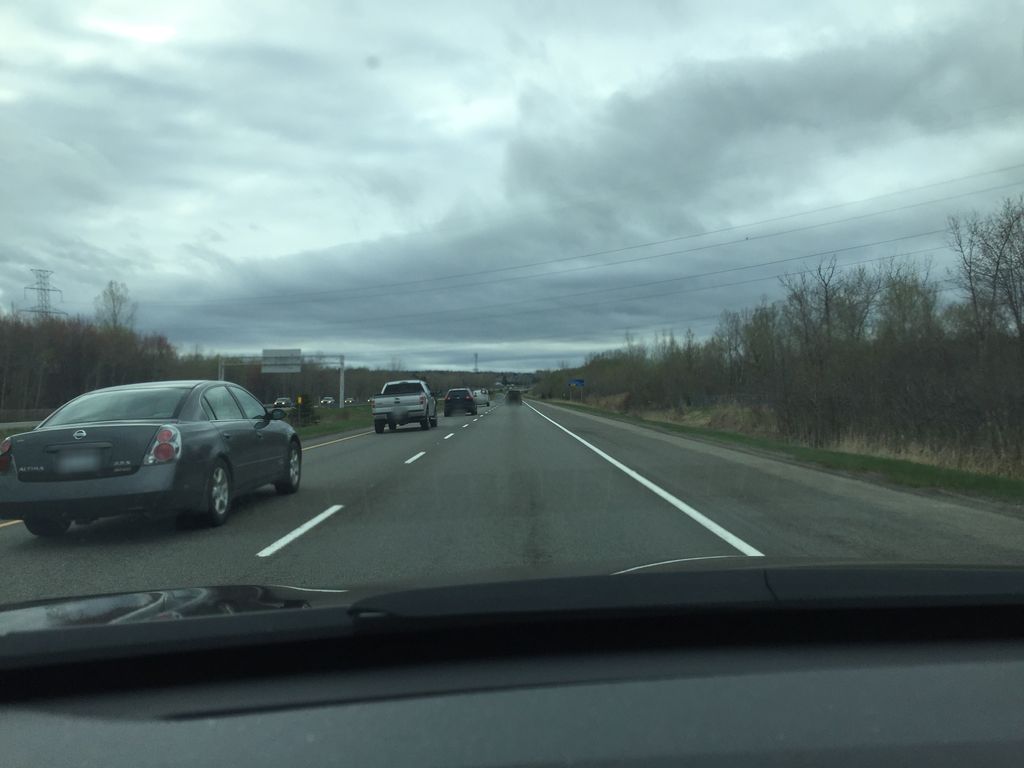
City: quebec_city